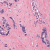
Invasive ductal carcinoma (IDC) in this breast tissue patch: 1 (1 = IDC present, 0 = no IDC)